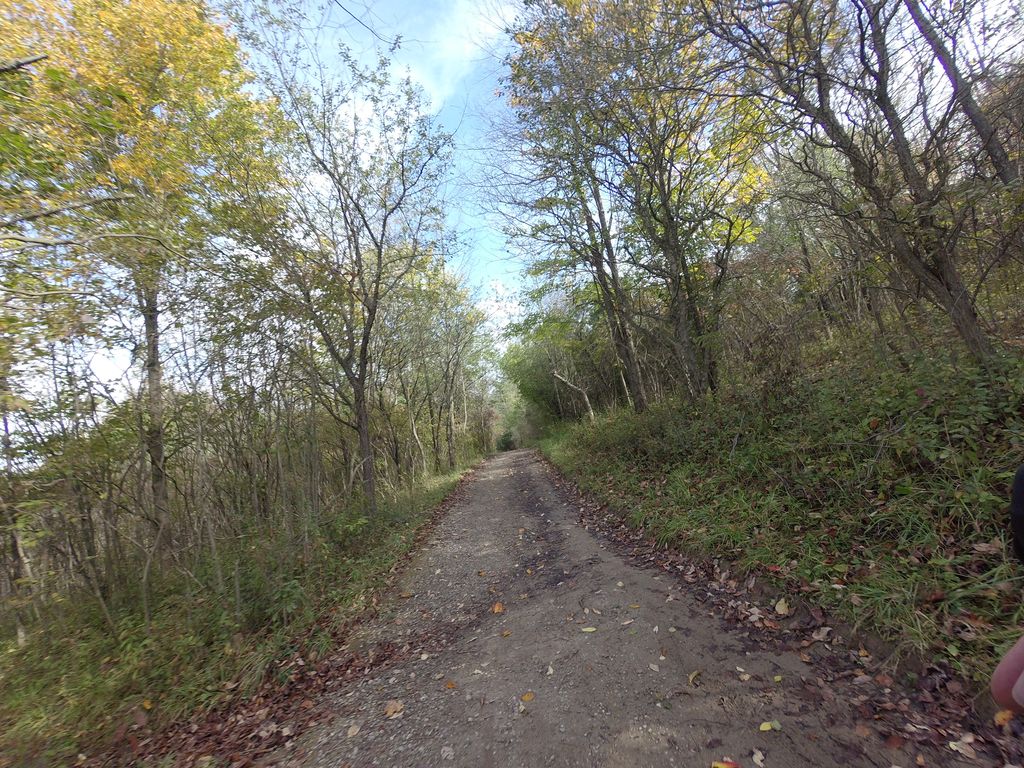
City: hamilton